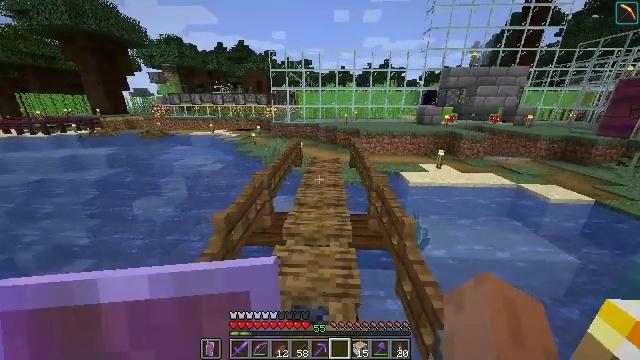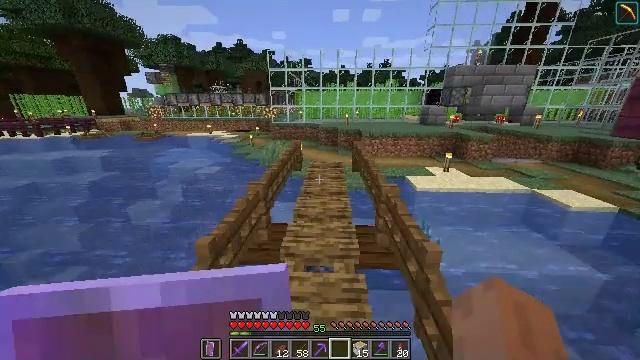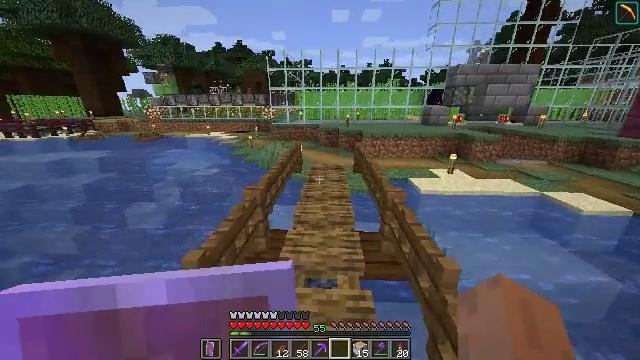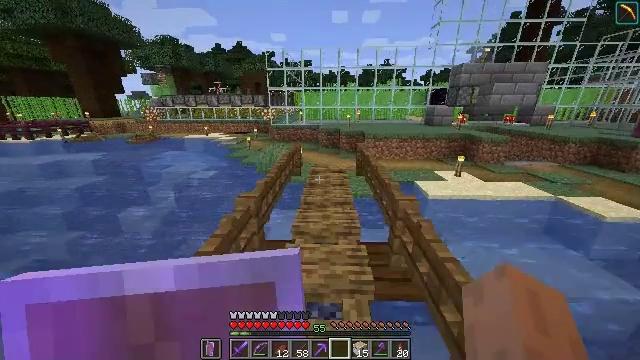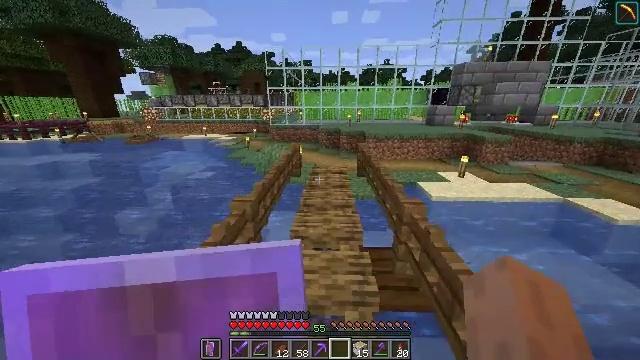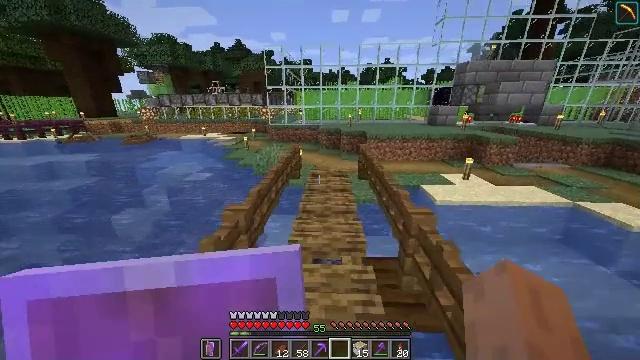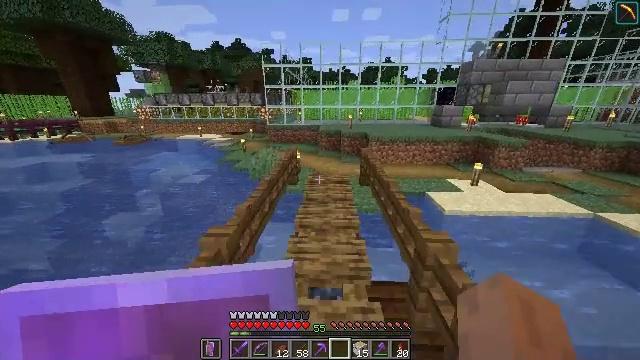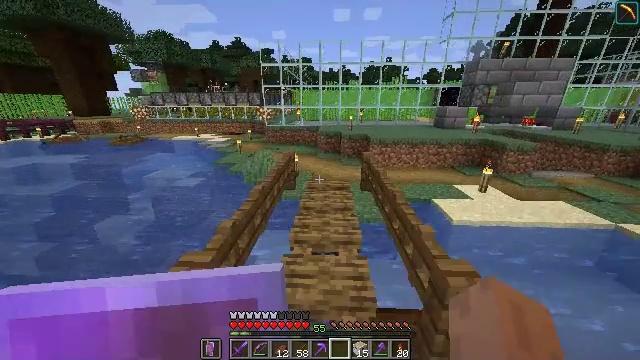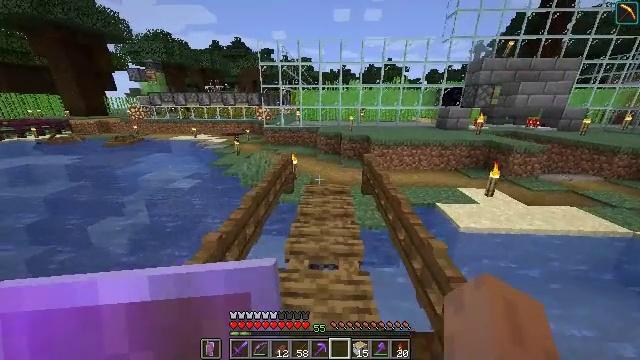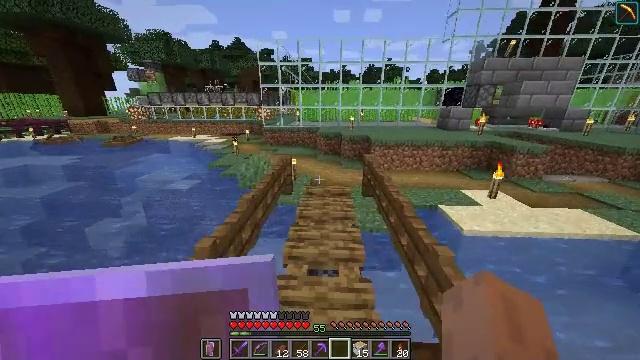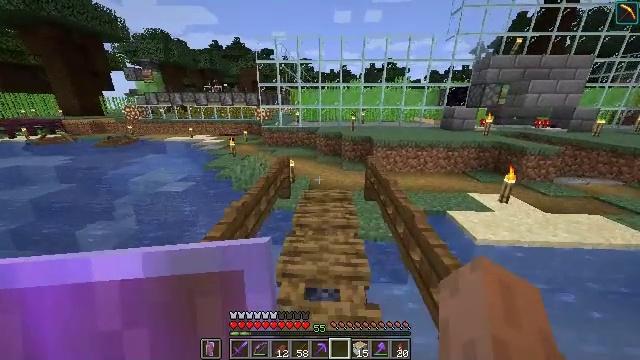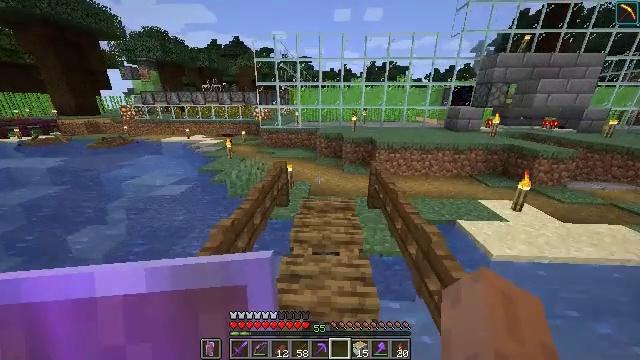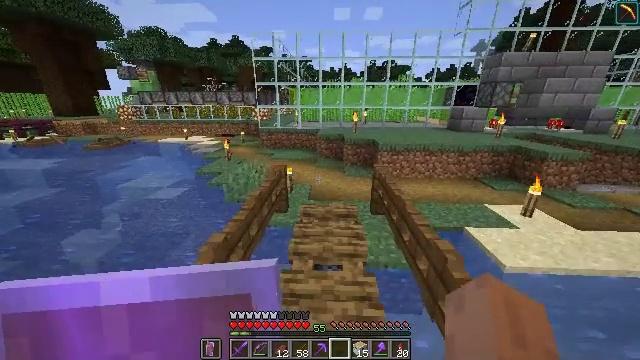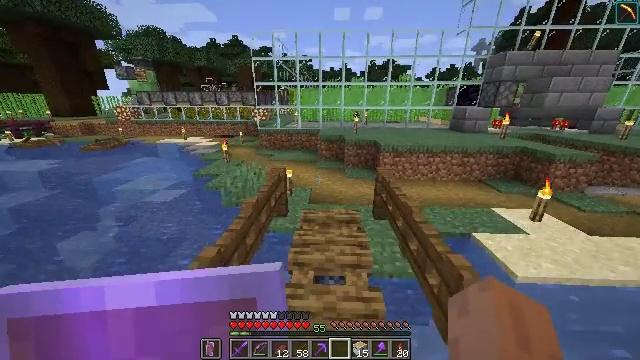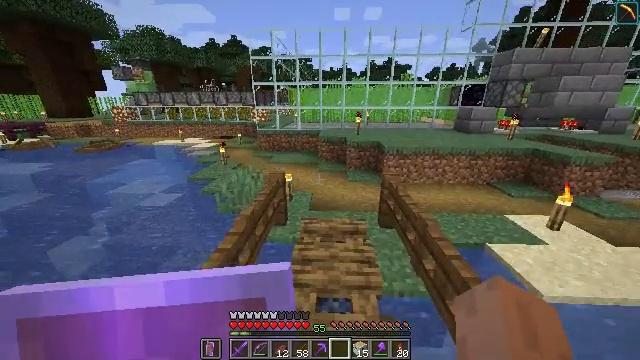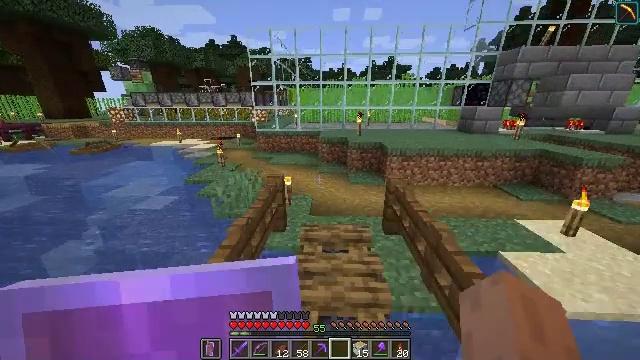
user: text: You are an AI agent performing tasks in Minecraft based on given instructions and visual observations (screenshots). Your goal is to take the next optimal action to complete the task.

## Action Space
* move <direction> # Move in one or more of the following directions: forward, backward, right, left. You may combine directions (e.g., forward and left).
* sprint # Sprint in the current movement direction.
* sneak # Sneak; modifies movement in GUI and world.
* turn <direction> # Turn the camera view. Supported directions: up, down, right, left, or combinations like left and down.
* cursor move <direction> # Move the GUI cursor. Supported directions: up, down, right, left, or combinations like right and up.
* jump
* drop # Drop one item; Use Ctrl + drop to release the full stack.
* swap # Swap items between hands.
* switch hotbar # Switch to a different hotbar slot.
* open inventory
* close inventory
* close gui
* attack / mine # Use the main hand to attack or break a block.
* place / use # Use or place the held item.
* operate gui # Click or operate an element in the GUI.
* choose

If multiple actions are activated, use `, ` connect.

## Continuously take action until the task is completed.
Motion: motion action
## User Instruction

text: Combine string and slimeball to craft a lead.
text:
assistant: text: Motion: move forward, sprint
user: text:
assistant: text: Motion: move forward, sprint
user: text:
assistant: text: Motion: move forward, sprint
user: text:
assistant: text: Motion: move forward, sprint
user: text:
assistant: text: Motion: move forward, sprint
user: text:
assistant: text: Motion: move forward, sprint
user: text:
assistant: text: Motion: move forward, sprint
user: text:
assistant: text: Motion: move forward, sprint
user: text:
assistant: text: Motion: move forward, sprint
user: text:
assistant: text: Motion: move forward, sprint
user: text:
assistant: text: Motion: move forward, sprint
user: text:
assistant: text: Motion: move forward, sprint
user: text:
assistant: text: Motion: move forward
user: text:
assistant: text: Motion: move forward
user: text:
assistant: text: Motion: move forward
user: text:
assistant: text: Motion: move forward, sprint
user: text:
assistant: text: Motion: move forward
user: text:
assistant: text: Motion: move forward
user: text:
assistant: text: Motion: move forward
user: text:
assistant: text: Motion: move forward
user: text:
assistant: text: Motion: move forward
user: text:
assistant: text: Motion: move forward
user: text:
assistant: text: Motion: move forward
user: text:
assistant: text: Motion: move forward, sprint
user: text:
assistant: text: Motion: move forward, sprint
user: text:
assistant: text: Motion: move forward, sprint, turn left
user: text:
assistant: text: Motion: move forward, sprint, turn left
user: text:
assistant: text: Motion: move forward, sprint, turn left
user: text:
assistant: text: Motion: move forward, sprint, turn left and up
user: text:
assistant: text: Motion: move forward, sprint, turn left